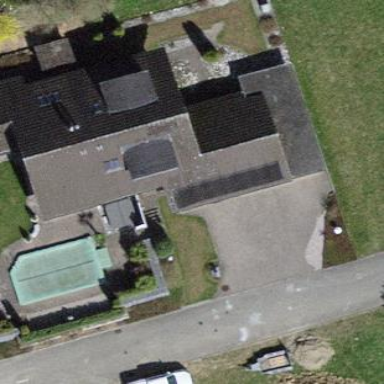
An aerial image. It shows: Building with tiled roof.